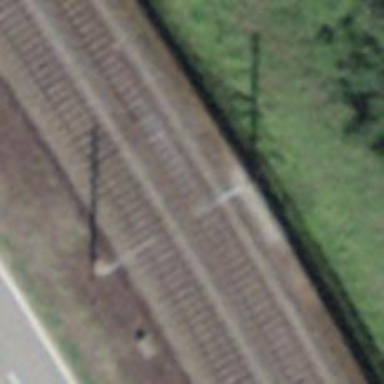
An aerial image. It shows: Single railway track with electrified contact line.